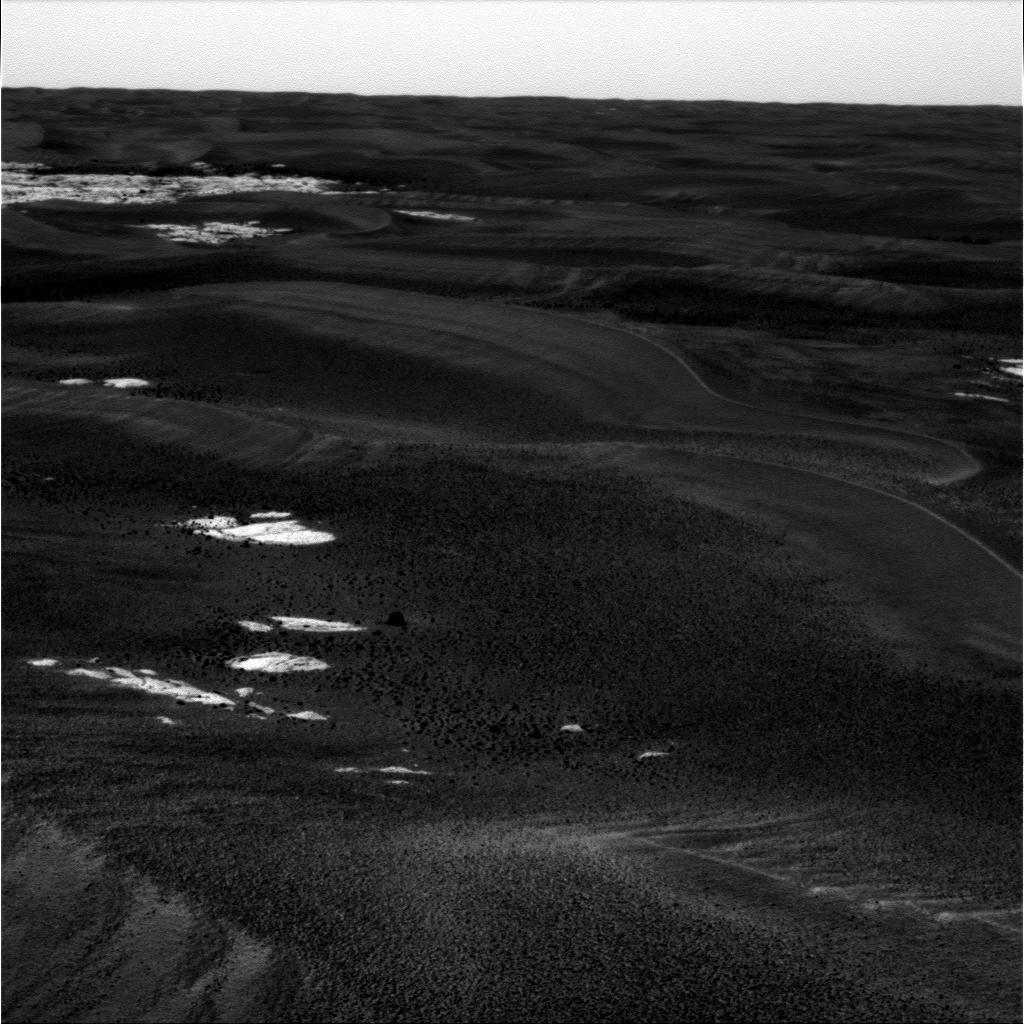
Terrain classes present: Bedrock, Gravel / Sand / Soil, Sky / Distant Mountains